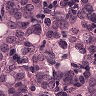
Metastatic tissue present: yes